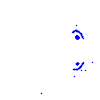
Particle: pion